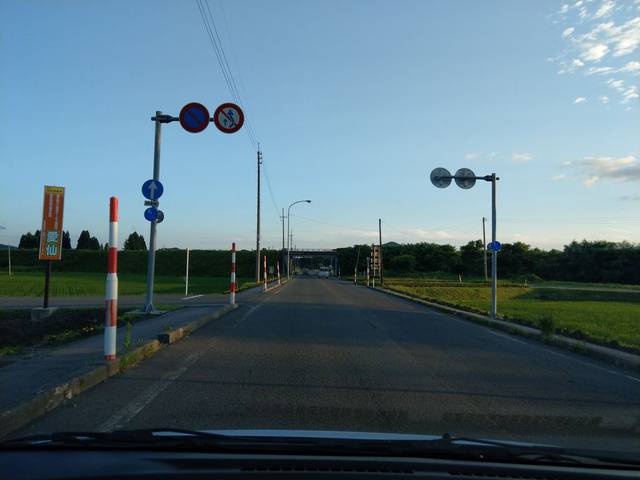
Region: Japan
Coordinates: 39.636, 140.572